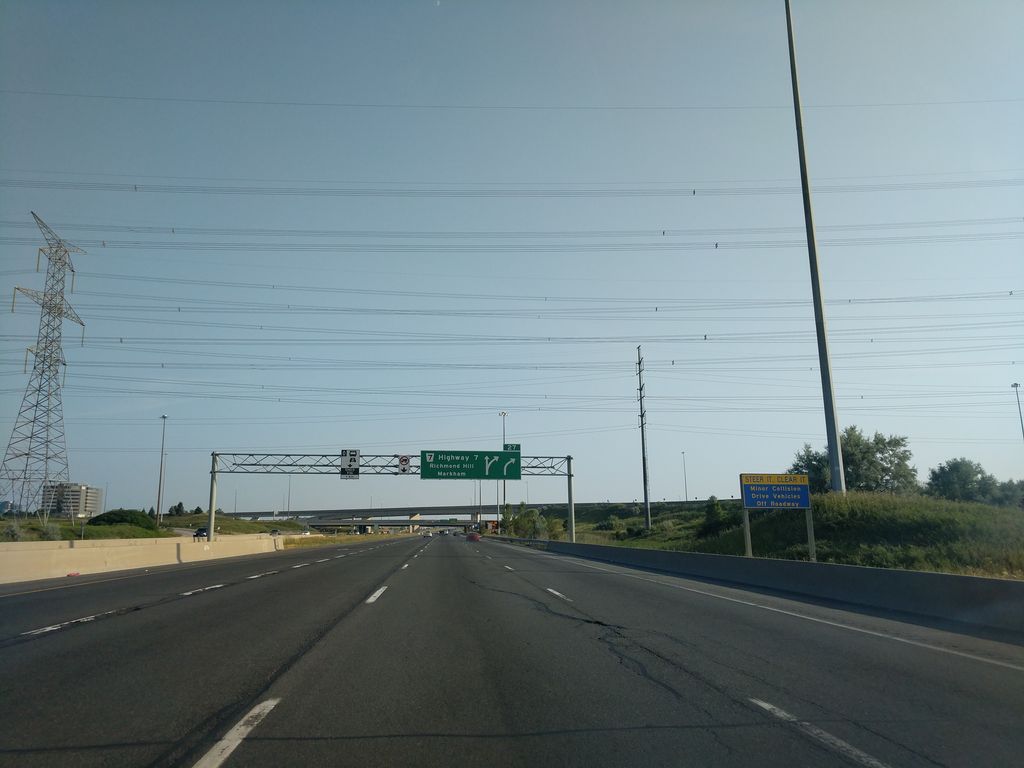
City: toronto